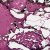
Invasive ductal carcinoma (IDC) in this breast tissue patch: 0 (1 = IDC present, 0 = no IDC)